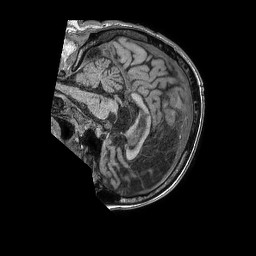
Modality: T1w
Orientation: sagittal
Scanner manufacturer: philips
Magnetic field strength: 1.5 T
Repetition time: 0.007632 s
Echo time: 0.003505 s